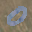
Label: 0